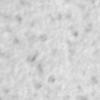
Label: no_change